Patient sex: F
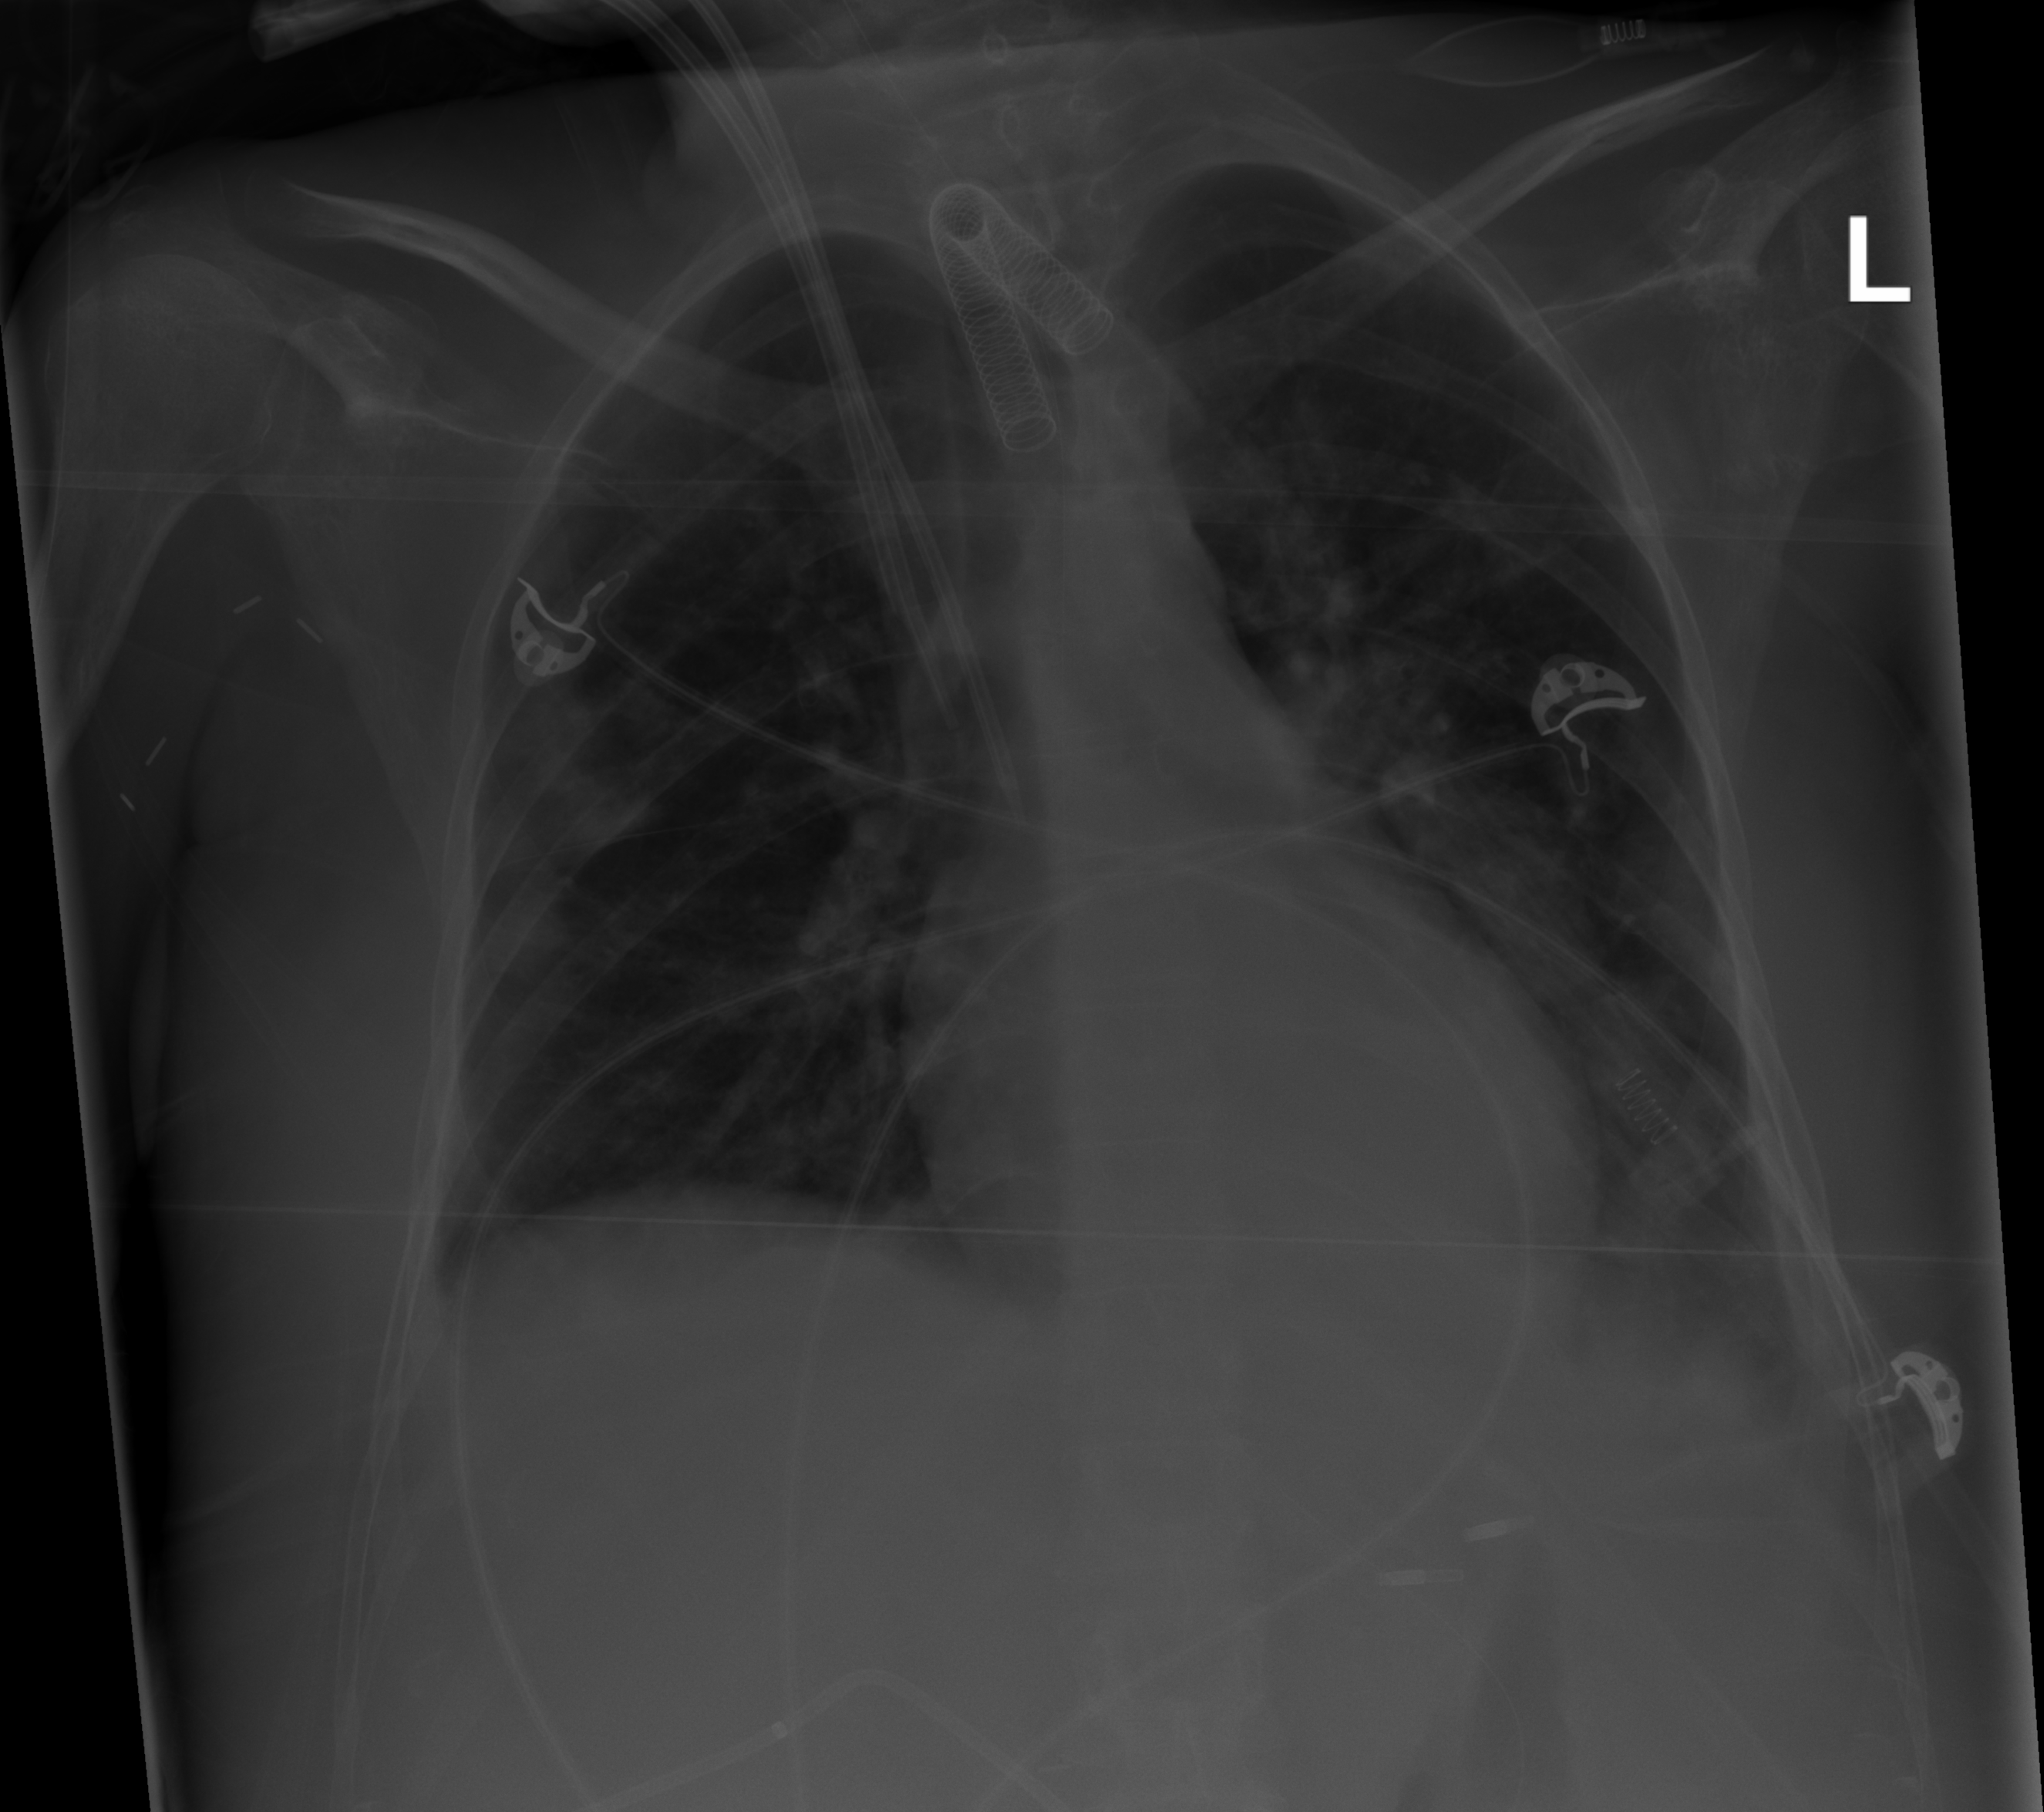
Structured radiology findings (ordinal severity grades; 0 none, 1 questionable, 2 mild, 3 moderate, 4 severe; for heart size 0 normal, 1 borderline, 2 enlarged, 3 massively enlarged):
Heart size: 0
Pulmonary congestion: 0
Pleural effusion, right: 0
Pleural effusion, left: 2
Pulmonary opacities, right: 0
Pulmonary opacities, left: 0
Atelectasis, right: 0
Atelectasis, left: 2